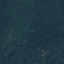
Land use / land cover class: Forest